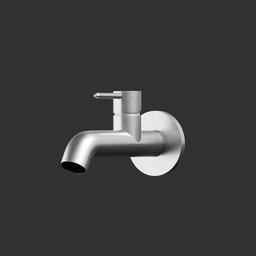
Label: appliances